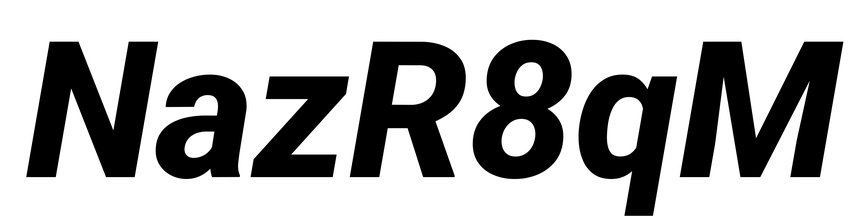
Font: Roboto-Italic_ExtraBold_Italic